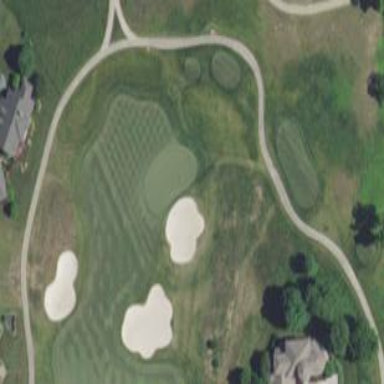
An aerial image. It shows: Sandy area is golf bunker.